Question: How do I map a substitution to a key in my .vimrc without getting an error when I source it?
I'm trying to add
'''
nnoremap <leader>re :'<,'>s/<%=*\s//g | '<,'>s/\s-*%>//g
'''
to my .vimrc but when I do so and reload the file I get the following error:

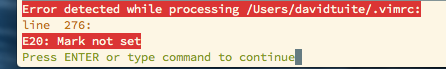
Answer: The problem is that you're combining two ':s' commands, but the command separator '|' concludes the ':map' command, so that the second substitution , causing the error. You need to escape the '|', or better use the special '<Bar>' notation inside mappings:
'''
nnoremap <leader>re :'<,'>s/<%=*\s//g <Bar> '<,'>s/\s-*%>//g
'''
---
PS: Wouldn't it be more natural to define the mapping in visual mode (as it works on the last selection, anyway)? With a ':vmap', the first ''<,'>' range will be inserted automatically:
'''
xnoremap <leader>re :s/<%=*\s//g <Bar> '<,'>s/\s-*%>//g
'''